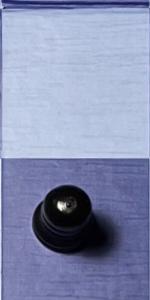
Label: Pawn_Black